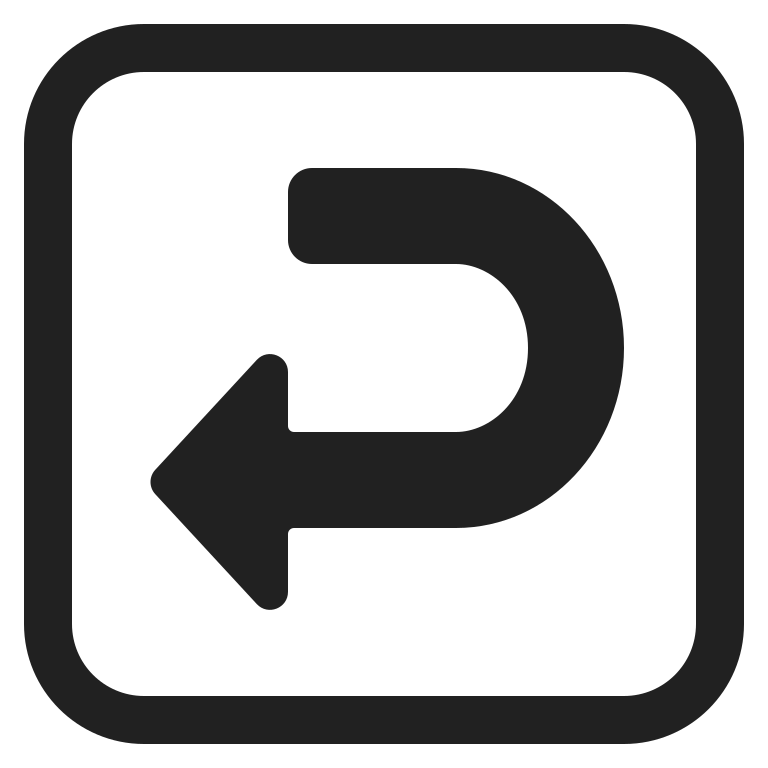
right arrow curving left high contrast